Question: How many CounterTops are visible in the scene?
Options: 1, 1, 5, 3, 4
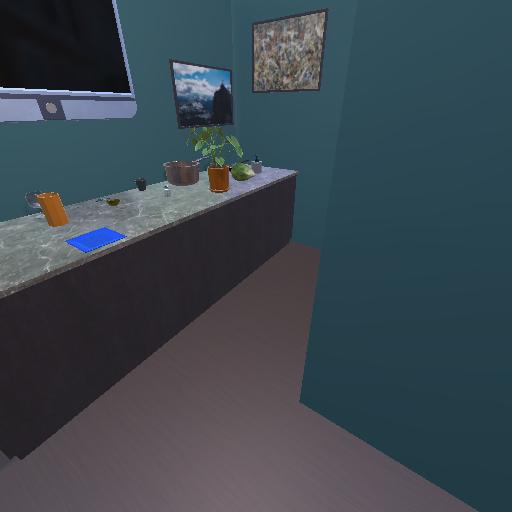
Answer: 1